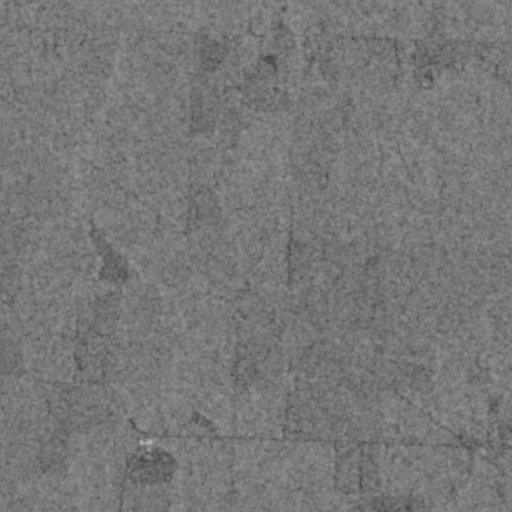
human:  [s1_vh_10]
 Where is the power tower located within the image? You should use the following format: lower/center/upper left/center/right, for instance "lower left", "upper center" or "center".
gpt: The power tower is located in the upper left of the image.
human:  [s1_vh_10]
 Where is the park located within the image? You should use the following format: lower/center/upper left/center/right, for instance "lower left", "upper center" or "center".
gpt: There is no park in the image.

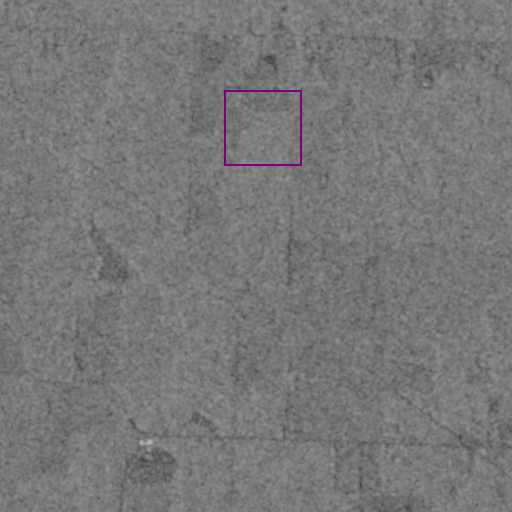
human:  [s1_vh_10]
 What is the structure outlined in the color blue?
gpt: There is no blue outline.
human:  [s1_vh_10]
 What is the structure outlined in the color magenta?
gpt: There is no structure outlined in magenta.